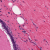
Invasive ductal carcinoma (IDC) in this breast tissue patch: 0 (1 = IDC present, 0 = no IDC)